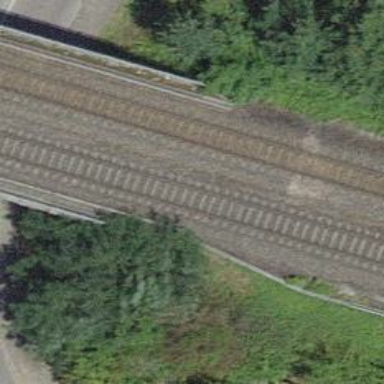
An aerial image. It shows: Bridge over single railway track.